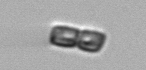
Label: Bacillariophyceae_morphotype1